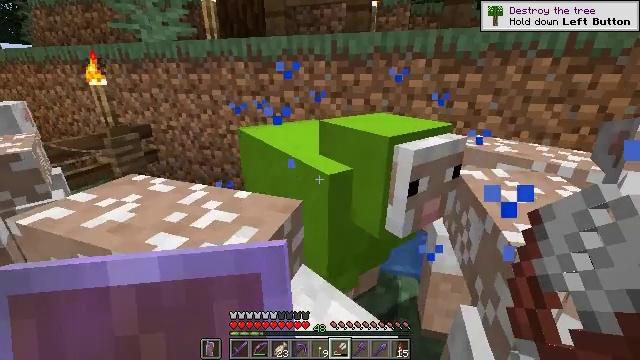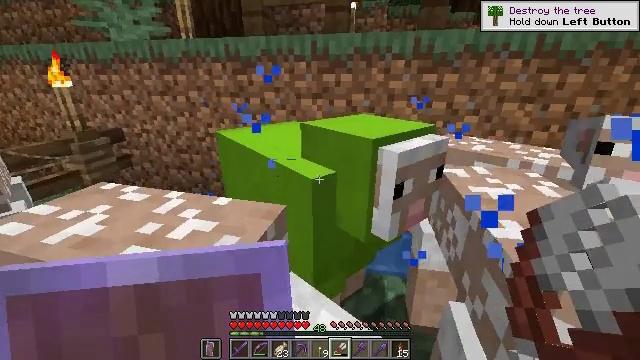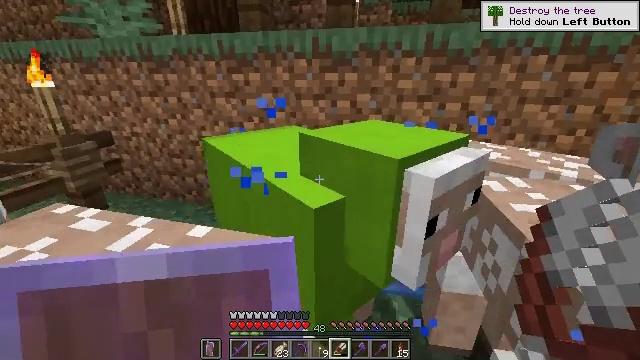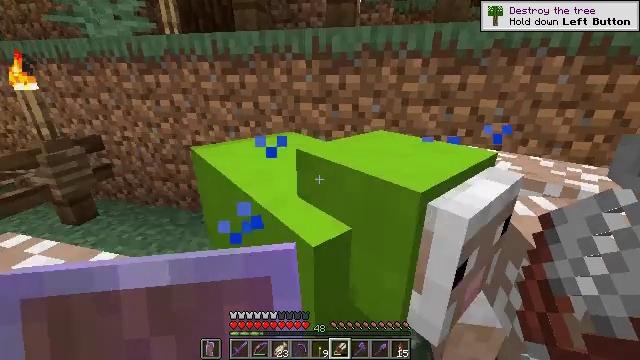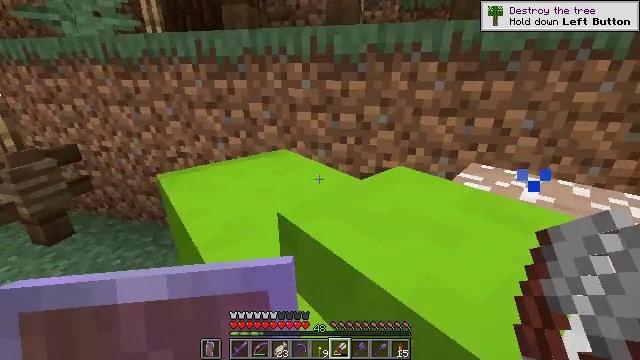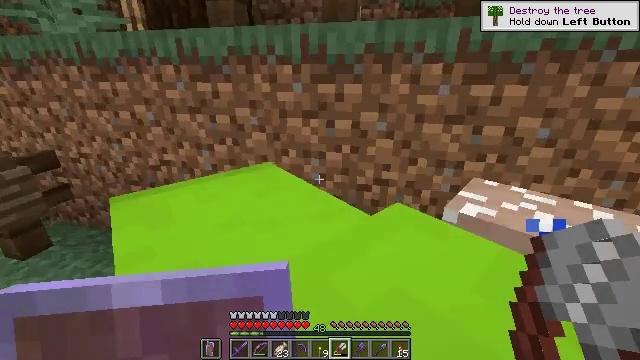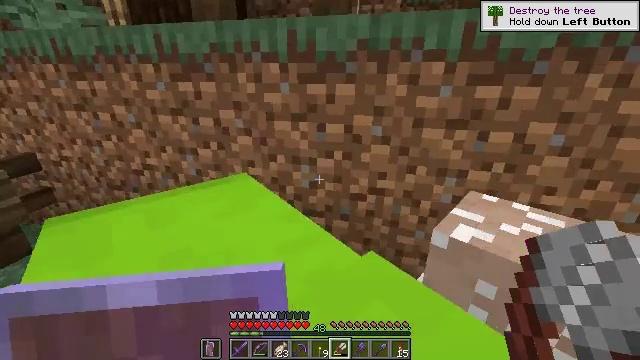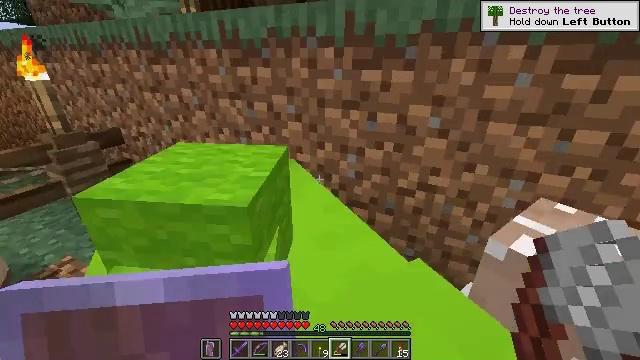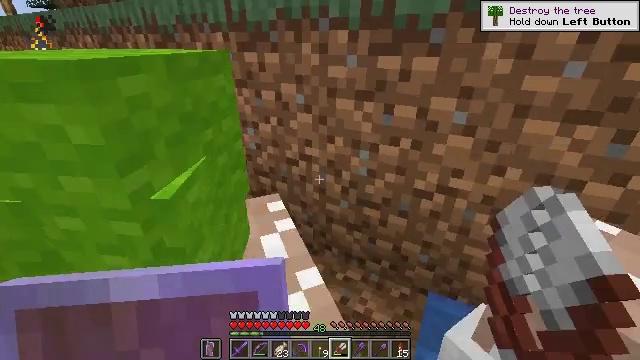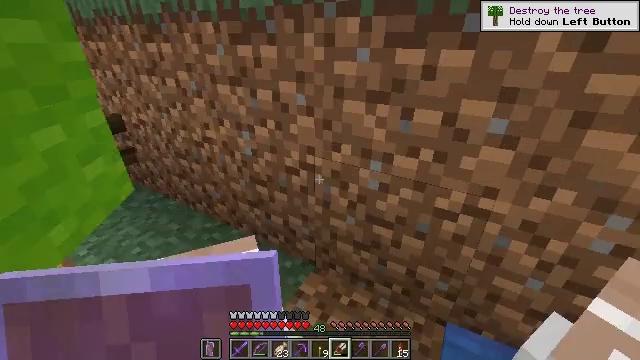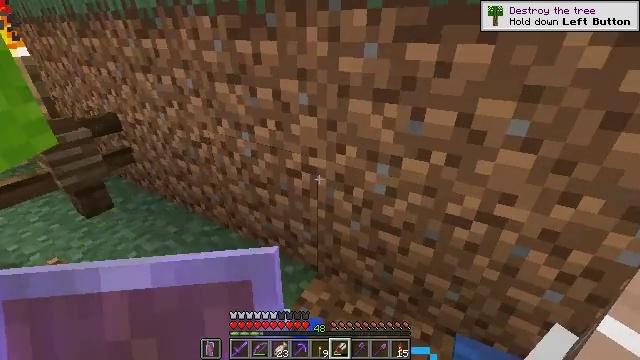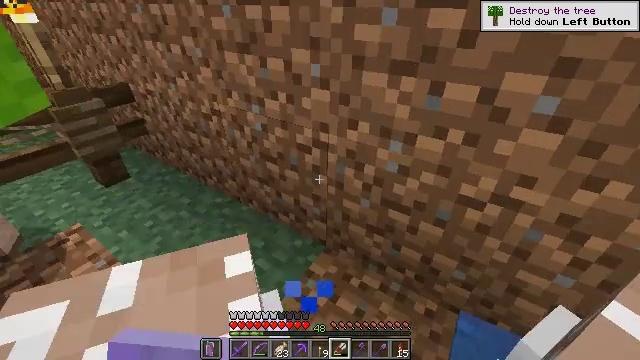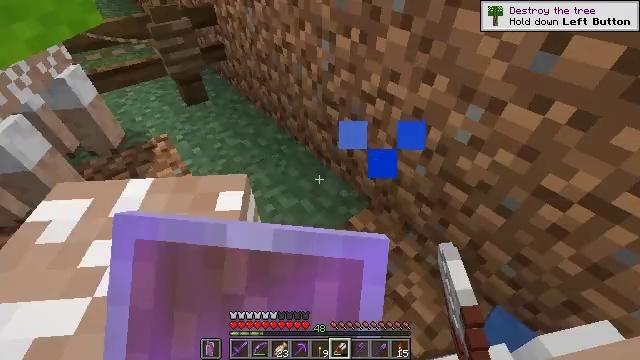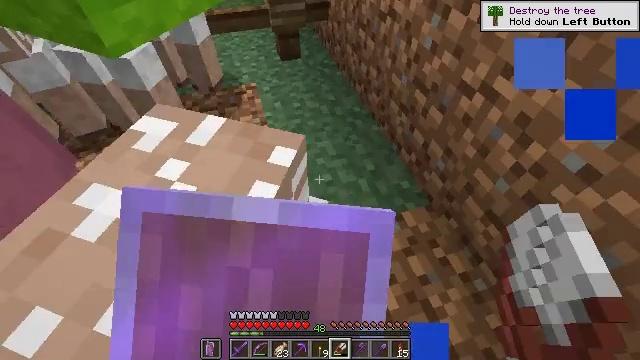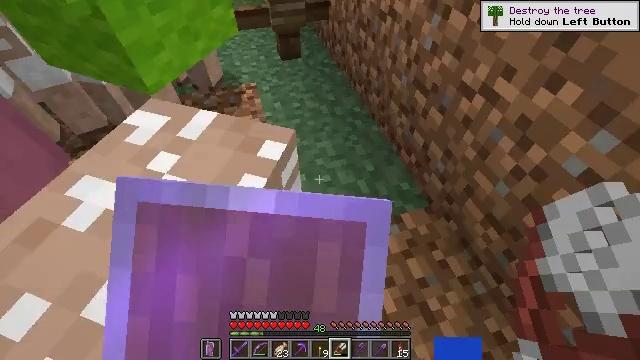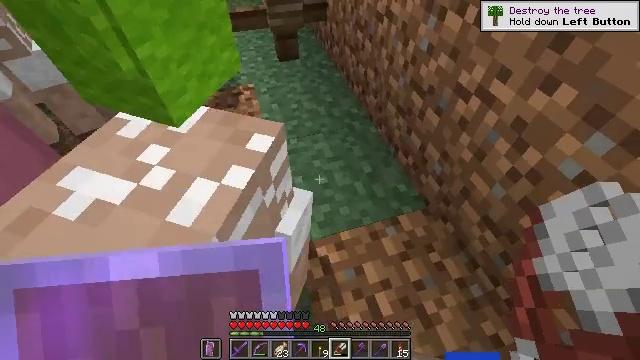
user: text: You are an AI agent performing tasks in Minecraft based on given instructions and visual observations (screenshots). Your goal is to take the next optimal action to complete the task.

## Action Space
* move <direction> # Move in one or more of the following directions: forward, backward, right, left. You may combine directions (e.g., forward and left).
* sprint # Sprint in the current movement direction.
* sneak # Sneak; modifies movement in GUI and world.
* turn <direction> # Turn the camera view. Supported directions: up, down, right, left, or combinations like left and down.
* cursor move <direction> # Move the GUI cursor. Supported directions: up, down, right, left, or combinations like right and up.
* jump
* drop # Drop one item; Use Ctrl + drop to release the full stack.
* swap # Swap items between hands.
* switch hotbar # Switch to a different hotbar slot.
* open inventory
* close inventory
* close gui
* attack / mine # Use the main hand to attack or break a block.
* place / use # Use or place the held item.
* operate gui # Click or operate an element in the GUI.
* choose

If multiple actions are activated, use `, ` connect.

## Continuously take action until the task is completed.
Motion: motion action
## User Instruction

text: craft item air
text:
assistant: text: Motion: move forward, turn right
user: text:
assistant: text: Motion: move forward, use / place
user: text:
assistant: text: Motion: move forward, use / place
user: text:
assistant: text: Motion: move forward, use / place
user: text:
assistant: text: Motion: move forward
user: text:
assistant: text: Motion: move forward, use / place
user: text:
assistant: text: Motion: move forward, turn left and down, use / place
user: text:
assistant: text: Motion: move forward, turn left and down, use / place
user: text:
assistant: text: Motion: turn left, use / place
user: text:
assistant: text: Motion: no_op
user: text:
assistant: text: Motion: turn left and down, use / place
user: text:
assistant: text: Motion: turn left and down, use / place
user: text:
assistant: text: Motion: turn left and down, use / place
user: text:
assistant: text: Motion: use / place
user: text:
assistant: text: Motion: no_op
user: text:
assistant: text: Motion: turn up
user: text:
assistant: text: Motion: turn up
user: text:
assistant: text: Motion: turn left and up
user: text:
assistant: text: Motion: turn left and up
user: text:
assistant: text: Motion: turn left and up
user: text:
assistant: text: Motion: turn left and up
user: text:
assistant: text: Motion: move forward, turn left and up
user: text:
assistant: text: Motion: move forward, turn left and up
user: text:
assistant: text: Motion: move forward, turn left and up
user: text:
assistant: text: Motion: move forward, turn left
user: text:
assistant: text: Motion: move forward, turn left
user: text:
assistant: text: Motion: move forward, turn left
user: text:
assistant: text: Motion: move forward and move right, turn left
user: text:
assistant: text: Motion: move forward and move right
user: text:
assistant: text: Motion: move forward and move right, turn left